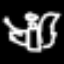
Label: angel